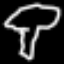
Label: mushroom